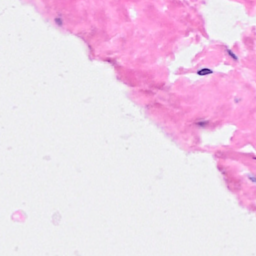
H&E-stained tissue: Breast